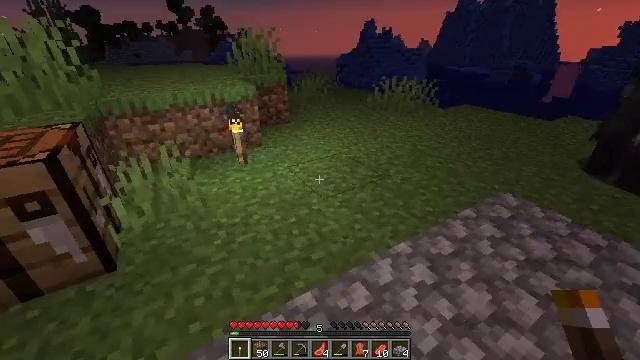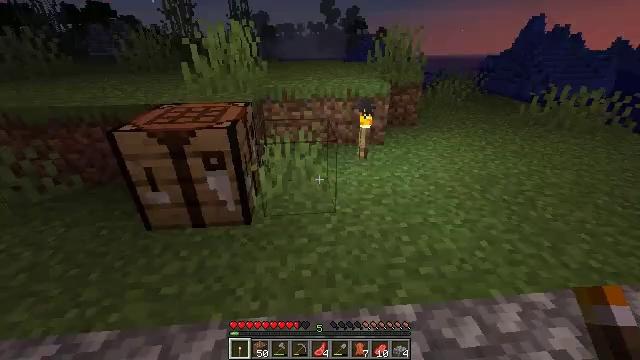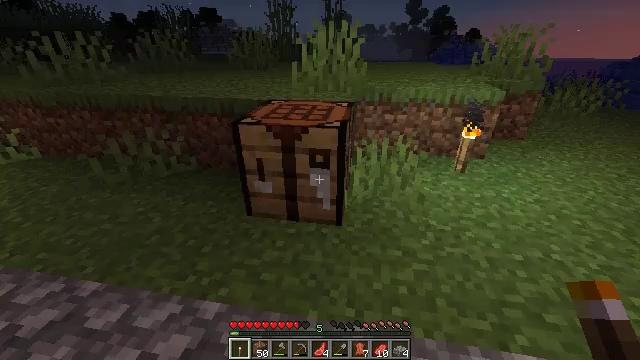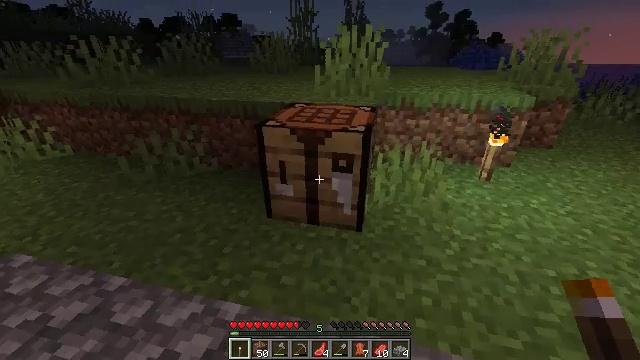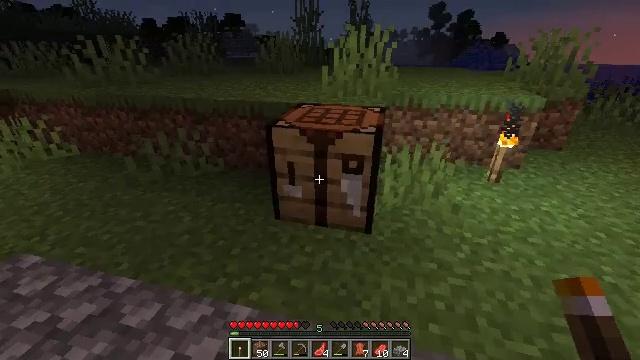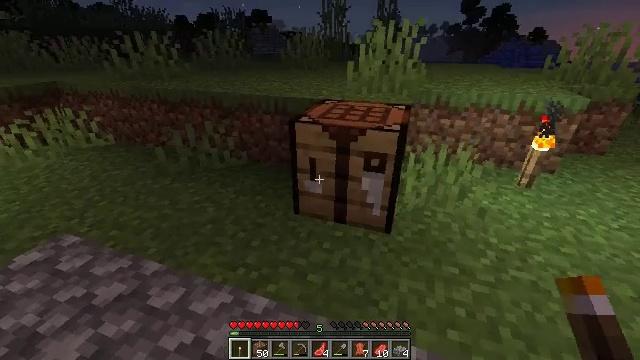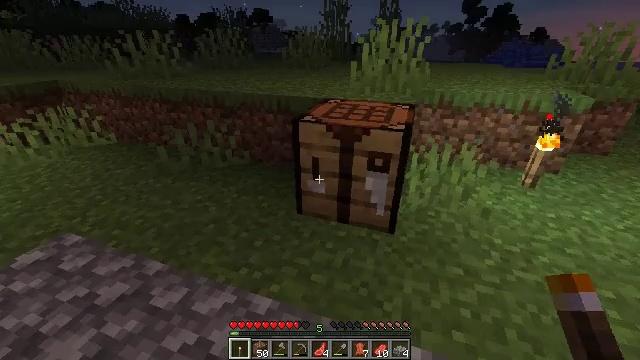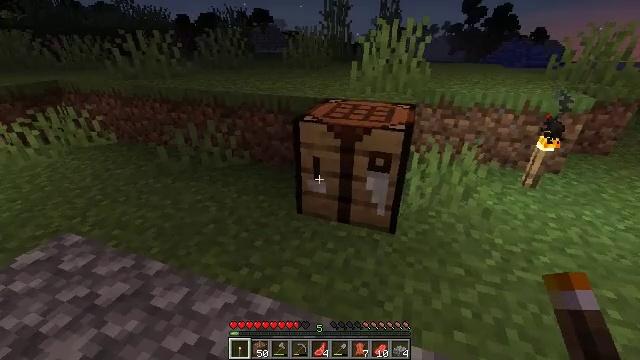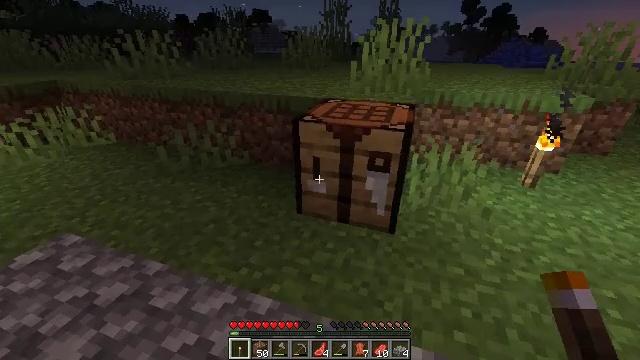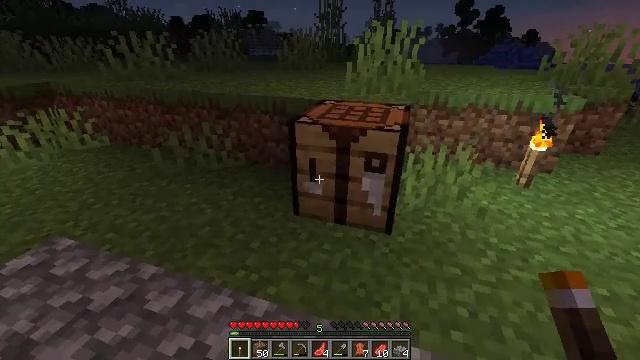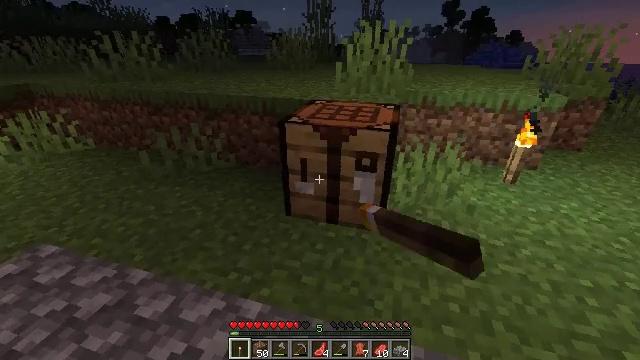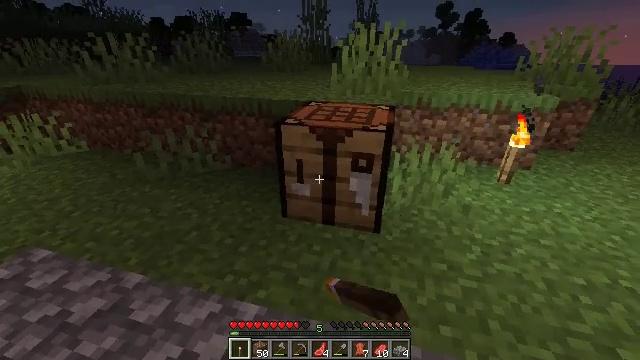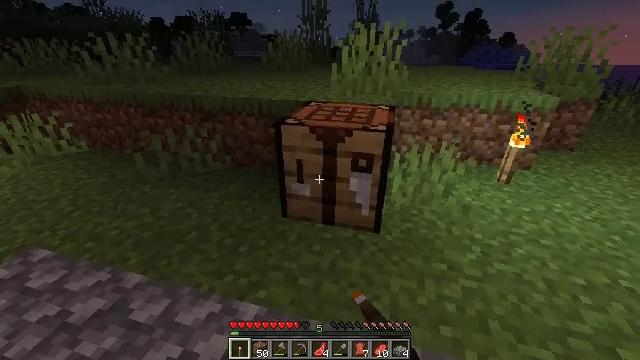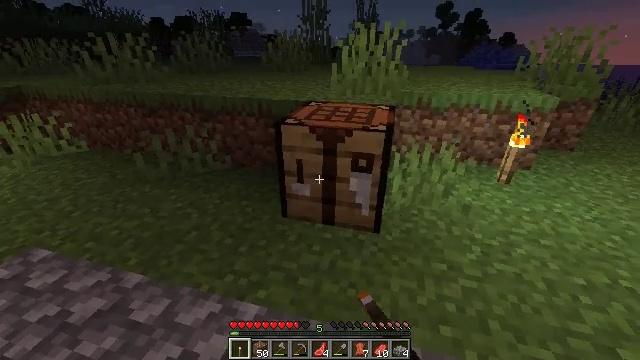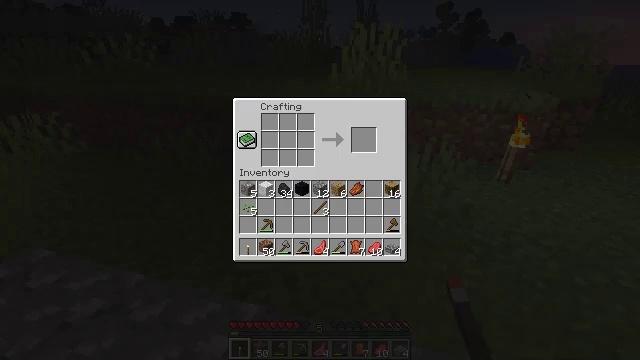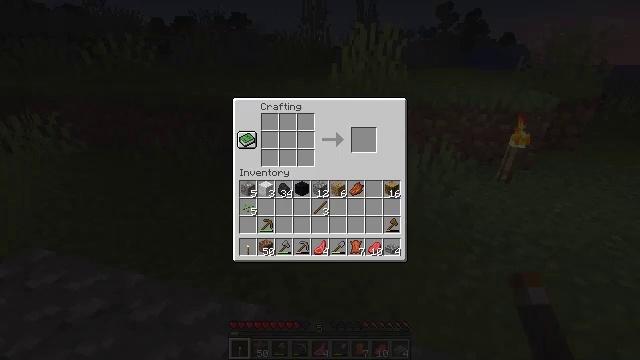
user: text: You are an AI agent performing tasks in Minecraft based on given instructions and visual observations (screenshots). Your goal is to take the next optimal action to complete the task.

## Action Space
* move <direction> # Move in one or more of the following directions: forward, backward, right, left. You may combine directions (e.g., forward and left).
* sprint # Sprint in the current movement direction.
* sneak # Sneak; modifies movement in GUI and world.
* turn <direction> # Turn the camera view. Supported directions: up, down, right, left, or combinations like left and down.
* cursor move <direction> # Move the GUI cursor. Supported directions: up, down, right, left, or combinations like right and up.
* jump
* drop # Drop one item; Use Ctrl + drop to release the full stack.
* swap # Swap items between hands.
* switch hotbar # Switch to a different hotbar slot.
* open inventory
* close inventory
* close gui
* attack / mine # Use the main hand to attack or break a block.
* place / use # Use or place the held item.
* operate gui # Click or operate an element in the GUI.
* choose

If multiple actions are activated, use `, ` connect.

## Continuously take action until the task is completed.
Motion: motion action
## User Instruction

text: Create a white bed with wool and planks.
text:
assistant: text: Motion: move left, turn left
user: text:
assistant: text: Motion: move left, turn left
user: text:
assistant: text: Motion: turn left
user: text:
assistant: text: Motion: no_op
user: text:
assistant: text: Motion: turn left
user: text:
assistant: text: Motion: no_op
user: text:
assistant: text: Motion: no_op
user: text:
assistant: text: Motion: no_op
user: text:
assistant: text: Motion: use / place
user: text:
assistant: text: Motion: turn right, use / place
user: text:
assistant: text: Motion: use / place
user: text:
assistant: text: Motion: no_op
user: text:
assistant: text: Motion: no_op
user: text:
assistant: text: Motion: open gui
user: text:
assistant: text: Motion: no_op
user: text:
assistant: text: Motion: no_op
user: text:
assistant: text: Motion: no_op
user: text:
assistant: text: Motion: no_op
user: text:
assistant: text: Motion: cursor move left and down
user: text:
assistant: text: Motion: no_op
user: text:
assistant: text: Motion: no_op
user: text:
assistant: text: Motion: no_op
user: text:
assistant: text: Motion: no_op
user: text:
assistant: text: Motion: no_op
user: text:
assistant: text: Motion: no_op
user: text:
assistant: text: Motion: no_op
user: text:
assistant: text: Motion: no_op
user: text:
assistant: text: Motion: no_op
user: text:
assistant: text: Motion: no_op
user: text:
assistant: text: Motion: no_op